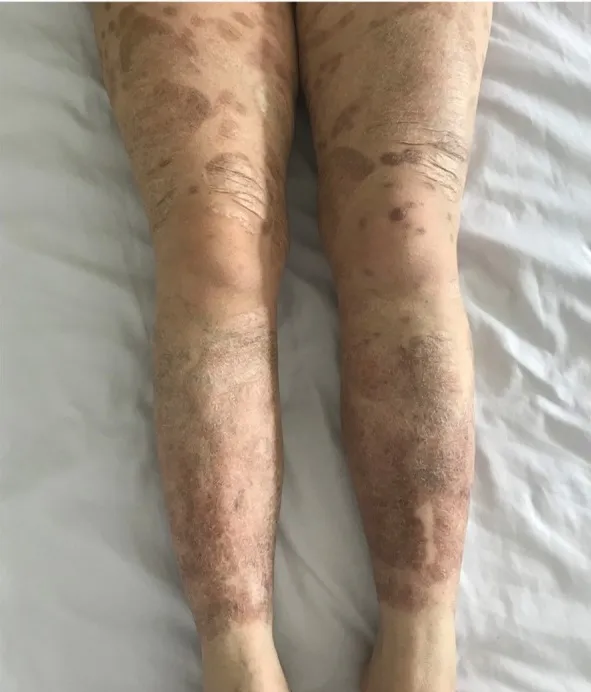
Diffuse old scars of pyoderma gangrenosum on the lower extremities.
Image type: medical_photograph (skin_photograph)